Field crop: maize
Growth stage: 1
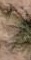
Species: salsola